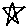
Label: star